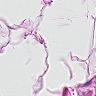
Metastatic tissue present: no